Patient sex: M
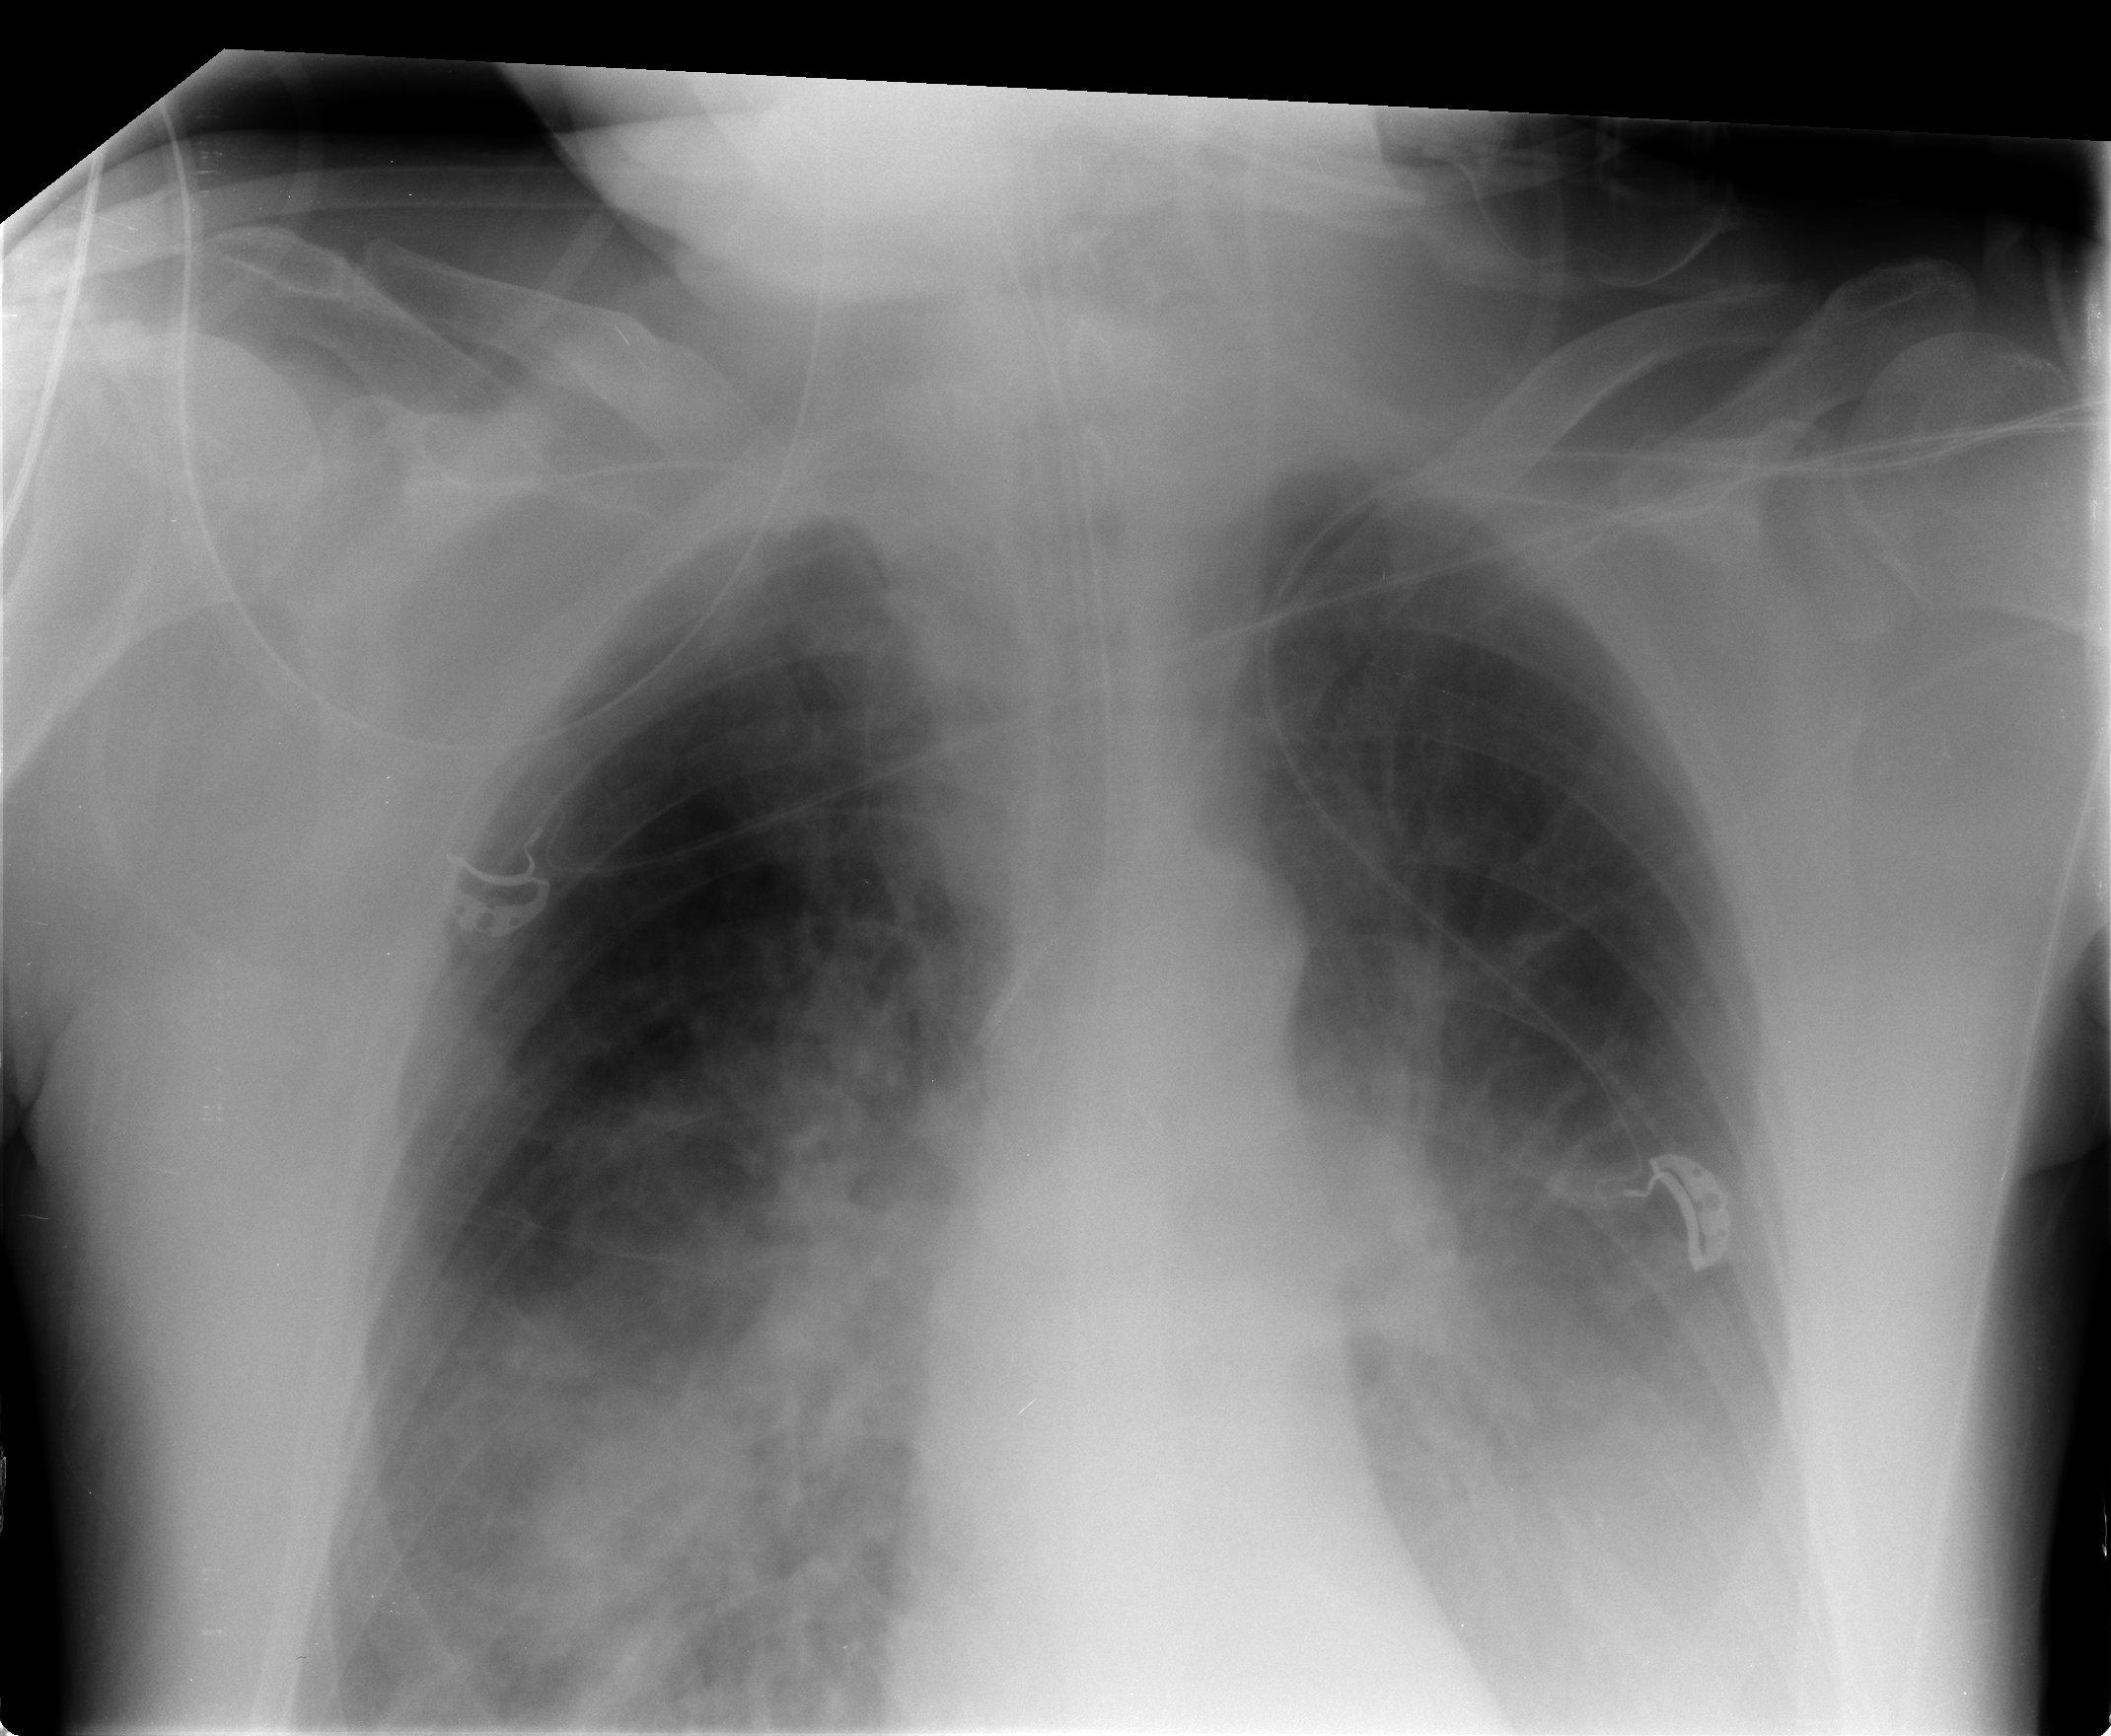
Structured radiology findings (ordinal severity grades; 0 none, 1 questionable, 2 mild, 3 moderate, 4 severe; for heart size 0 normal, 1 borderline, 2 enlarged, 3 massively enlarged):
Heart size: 0
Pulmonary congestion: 2
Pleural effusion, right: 0
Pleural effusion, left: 2
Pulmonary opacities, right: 3
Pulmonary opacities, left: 0
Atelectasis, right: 0
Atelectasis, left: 0